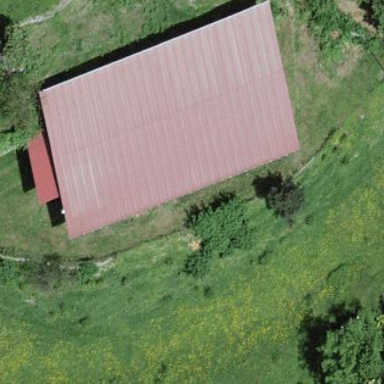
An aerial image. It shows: Stable.